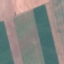
Land use / land cover: AnnualCrop